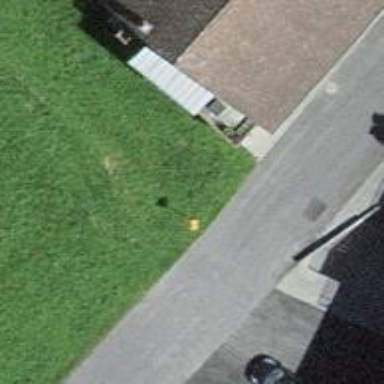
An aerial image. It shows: Aerial marker colored orange.